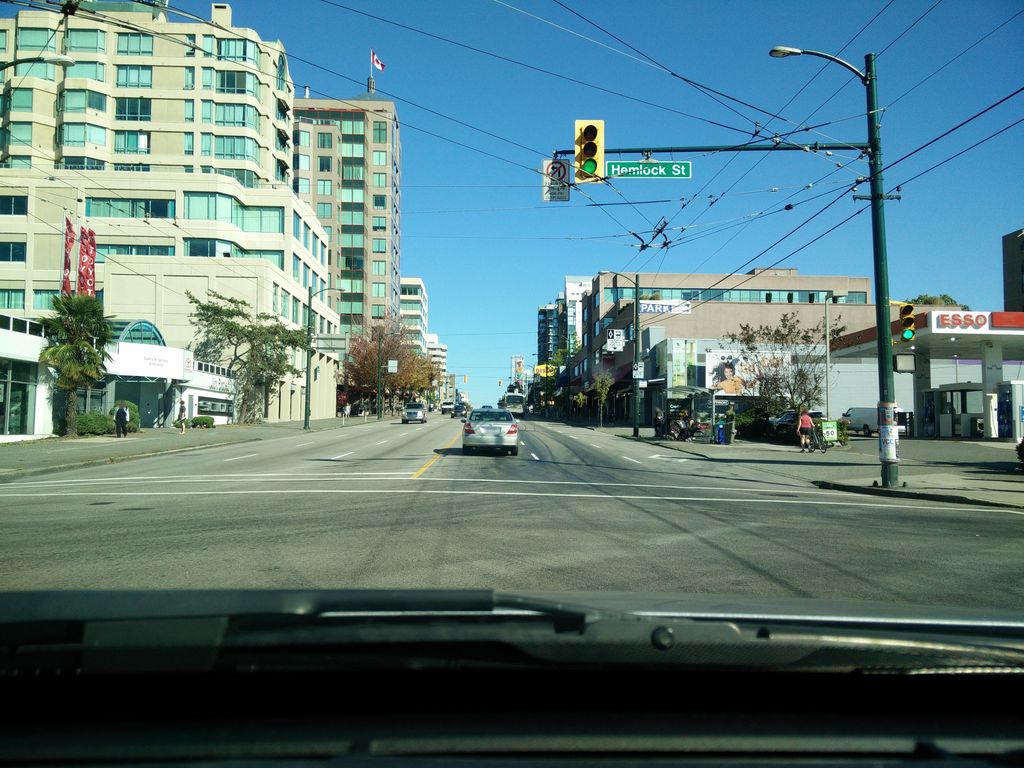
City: vancouver